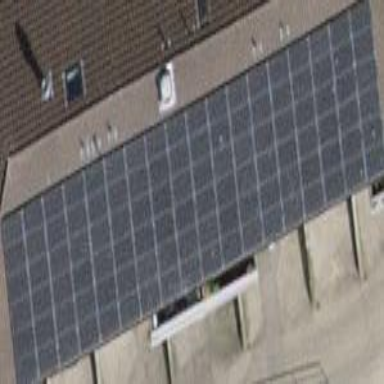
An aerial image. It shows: Solar power generator using photovoltaic method with solar photovoltaic panel types.